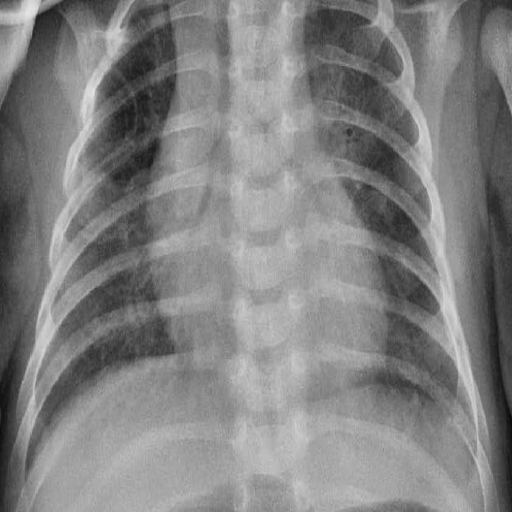
Finding: PNEUMONIA